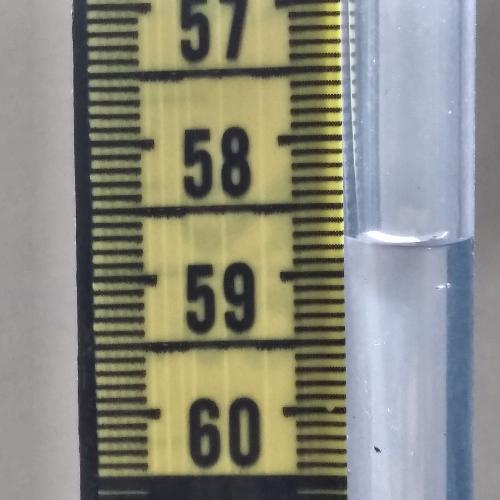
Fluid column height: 58.8 cm